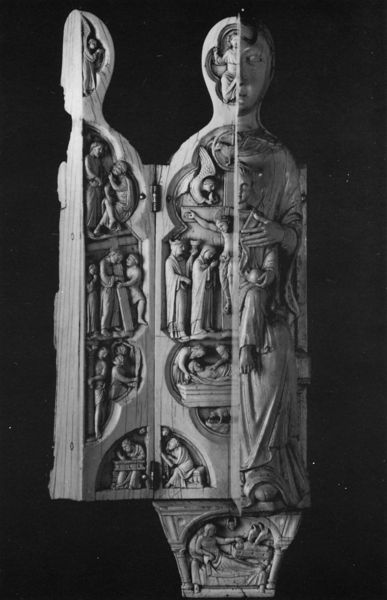
Titel: Thronende Muttergottes mit dem auf ihrem Schoß sitzenden Kind
Institution: Paris, Musée du Louvre
Schlagwörter: flügel, frau, holz, falten, figur, kind, mutter, engel, statue, figuren, people, white, black, face, grey, old, faltenwurf, offen, glaube, kreuz, religion, gebet, puppe, altar, inneres, schnitzerei, christus, scharnier, stone, mönche, geöffnet, maria, madonna, black and white, objekt, szenen, schrein, model, sculpture, geschnitzt, elfenbein, history, sections, aufklappbar, carving, cut, open, body, creepy, surreal, broken, anatomy, representation, inside, x-ray, stupid, cool, grat, half, positions, \\\\cool, carvig, halves